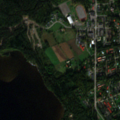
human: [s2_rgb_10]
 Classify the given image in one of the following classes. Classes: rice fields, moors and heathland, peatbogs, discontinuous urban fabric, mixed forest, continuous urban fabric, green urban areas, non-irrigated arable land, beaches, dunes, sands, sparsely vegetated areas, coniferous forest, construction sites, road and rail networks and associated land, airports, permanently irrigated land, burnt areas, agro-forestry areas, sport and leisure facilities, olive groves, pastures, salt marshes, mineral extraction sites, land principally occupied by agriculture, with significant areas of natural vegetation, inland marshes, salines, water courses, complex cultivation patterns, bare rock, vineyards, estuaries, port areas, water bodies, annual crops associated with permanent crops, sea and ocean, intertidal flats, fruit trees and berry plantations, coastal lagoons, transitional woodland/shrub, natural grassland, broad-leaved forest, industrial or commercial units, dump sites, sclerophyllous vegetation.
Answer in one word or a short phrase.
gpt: discontinuous urban fabric, coniferous forest, mixed forest, water bodies